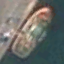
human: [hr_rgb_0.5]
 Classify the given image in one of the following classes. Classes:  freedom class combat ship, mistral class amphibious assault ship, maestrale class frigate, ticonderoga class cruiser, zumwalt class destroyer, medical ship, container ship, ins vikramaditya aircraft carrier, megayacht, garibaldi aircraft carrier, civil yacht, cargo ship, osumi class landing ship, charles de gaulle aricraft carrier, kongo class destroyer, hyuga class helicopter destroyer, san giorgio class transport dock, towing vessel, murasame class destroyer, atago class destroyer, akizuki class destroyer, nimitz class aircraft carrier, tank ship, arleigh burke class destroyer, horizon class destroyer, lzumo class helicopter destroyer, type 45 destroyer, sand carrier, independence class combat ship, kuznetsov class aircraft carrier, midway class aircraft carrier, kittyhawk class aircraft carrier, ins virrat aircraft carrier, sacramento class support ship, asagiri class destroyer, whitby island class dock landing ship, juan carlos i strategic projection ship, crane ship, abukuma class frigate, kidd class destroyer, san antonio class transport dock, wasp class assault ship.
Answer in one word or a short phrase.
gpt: Towing vessel